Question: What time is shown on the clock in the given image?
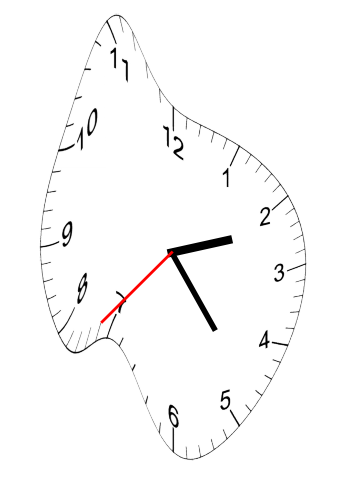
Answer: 02:23:37